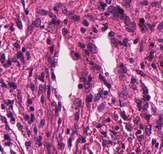
Tumor epithelial tissue: no
Tumor-associated stroma tissue: yes
Normal tissue: no